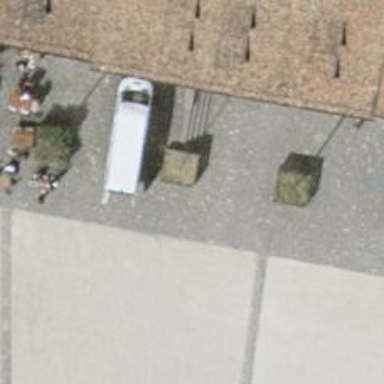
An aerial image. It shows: Tan bench.